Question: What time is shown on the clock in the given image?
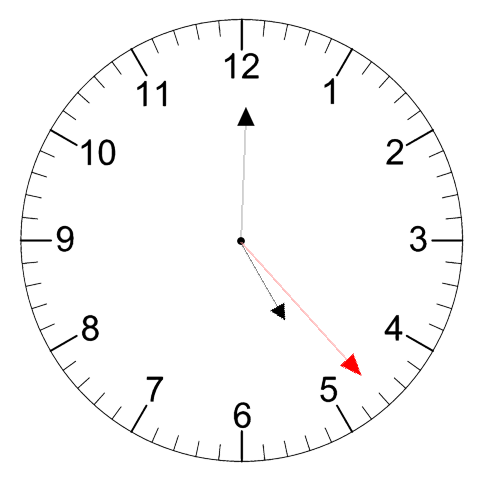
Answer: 05:00:23